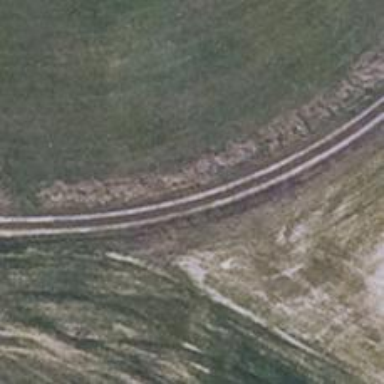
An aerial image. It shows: Dirt track with grade 4 track type.